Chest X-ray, PA view. Patient: 32 years old, sex F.
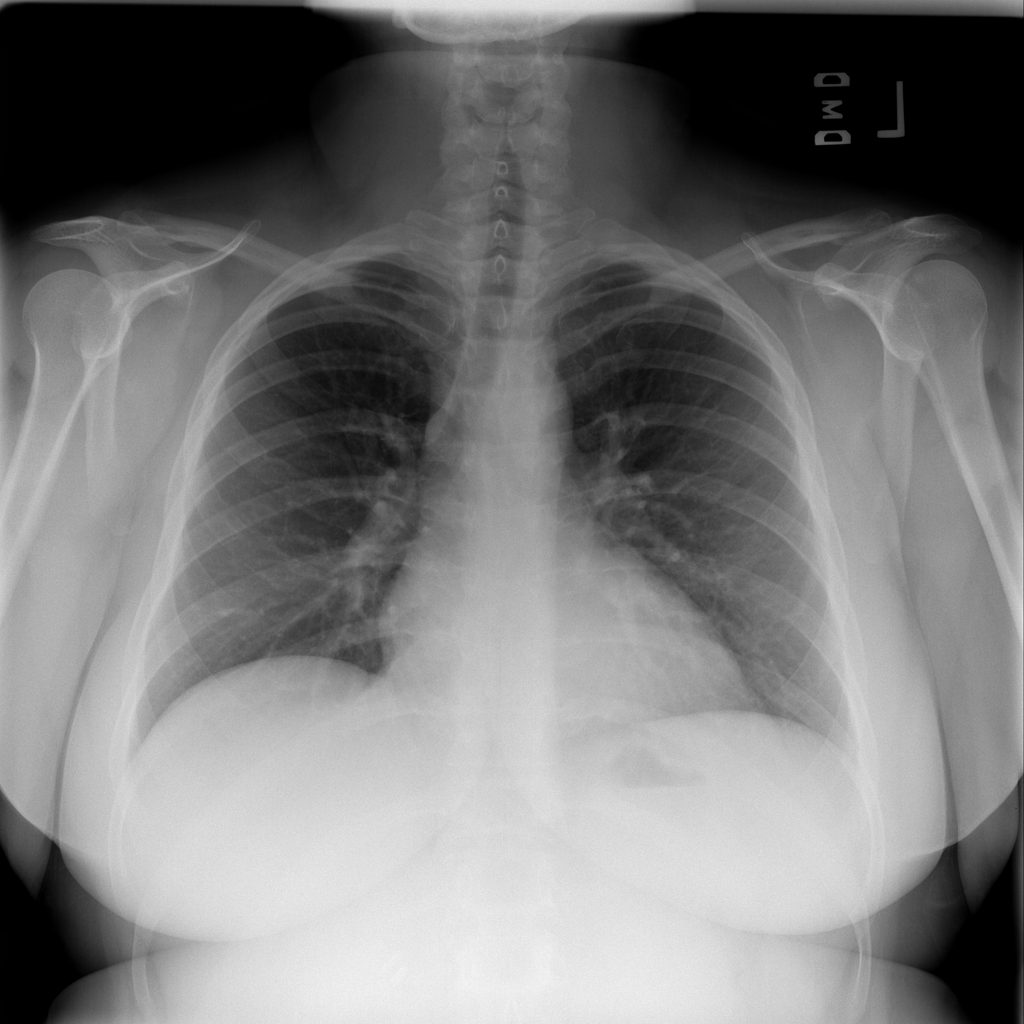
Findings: No Finding